Current action and preconditions to check: trajectory_clear

Your task: For each precondition in the list above, predict whether it will hold at this action.

Consider the current scene as observed from the mobile robot's camera, and analyze the predicted future states of all dynamic agents (e.g., people, animals, vehicles, or any moving entities) within the NEXT SECOND.

IMPORTANT: Only answer "very likely" if you are absolutely certain—based on strong, clear evidence—that a dynamic agent will violate the precondition in the predicted future state. Do NOT answer "very likely" for unlikely, ambiguous, or low-probability risks.

Ask yourself for each precondition: Is there a high probability, with clear and convincing evidence, that the predicted future states of any dynamic agent will interfere with the predicted future state of the currently executing action within the NEXT SECOND, causing that precondition to fail?

Assess the risk level based on these predictions. Use "likely" or "very likely" if motions create a clear risk of interference.

Use "neutral" or "improbable" if agents are nearby but their predicted paths are clearly diverging or non-conflicting.

Failure Risk Categories: "very improbable", "improbable", "neutral", "likely", "very likely"

Answer Format: Output ONLY the probability_of_failure value from these categories: "very improbable", "improbable", "neutral", "likely", "very likely"

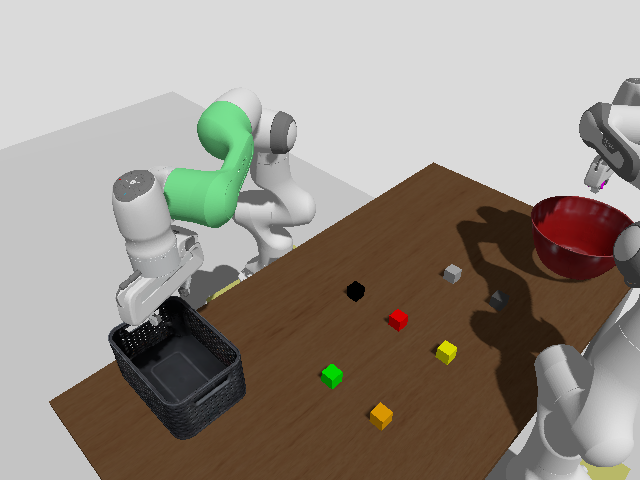

Answer: very improbable